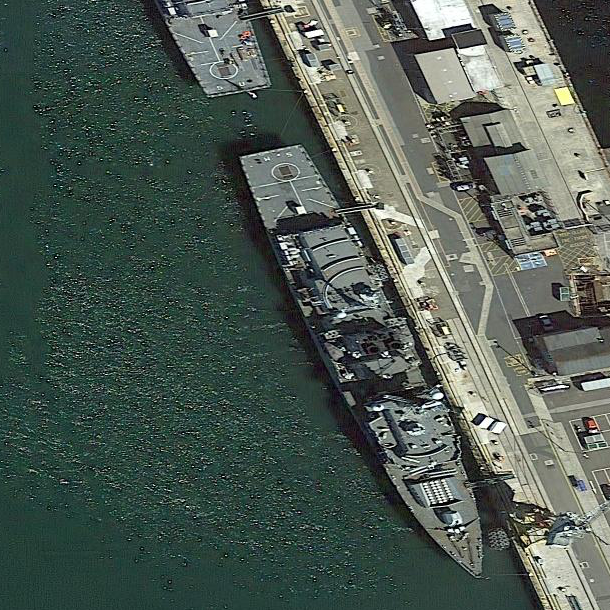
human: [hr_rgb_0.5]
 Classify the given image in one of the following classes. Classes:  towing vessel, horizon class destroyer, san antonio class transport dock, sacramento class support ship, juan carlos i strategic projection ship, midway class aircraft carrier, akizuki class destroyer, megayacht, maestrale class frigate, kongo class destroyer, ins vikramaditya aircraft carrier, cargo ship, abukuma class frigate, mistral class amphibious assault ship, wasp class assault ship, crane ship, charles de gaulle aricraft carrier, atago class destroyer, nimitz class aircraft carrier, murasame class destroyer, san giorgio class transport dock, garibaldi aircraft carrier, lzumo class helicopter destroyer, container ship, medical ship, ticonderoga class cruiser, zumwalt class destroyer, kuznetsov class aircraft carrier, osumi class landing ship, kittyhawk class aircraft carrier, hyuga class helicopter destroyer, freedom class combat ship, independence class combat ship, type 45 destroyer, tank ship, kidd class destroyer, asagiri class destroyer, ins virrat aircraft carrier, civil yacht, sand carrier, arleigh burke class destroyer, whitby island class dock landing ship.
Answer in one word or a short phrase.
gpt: Type 45 destroyer